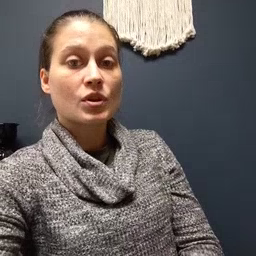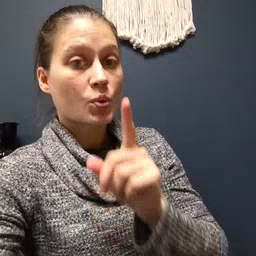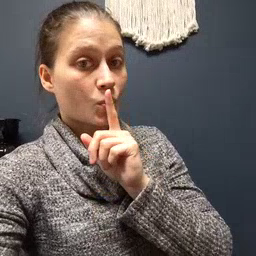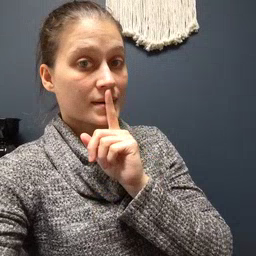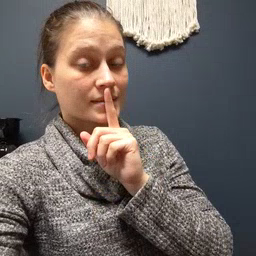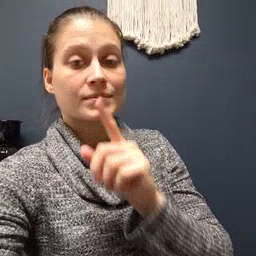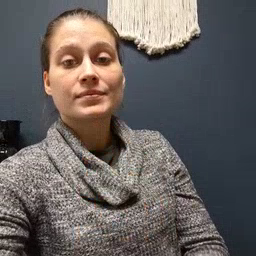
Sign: quiet